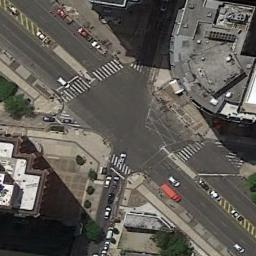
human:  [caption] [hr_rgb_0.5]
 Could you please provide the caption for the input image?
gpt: An intersection with normal traffic located in a commercial area .

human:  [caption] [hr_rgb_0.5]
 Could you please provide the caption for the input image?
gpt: There are many cars at the intersection .

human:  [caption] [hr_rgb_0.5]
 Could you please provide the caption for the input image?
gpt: There are several vehicles on the road at the intersection with five roads, And there are many buildings and some trees around the intersection .

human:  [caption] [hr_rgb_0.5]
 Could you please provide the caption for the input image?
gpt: There were many cars parked at the intersection .

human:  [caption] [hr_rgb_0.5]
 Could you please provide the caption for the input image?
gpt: There are some buildings around the intersection .